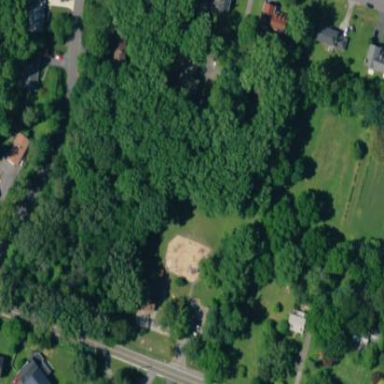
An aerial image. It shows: Neighborhood park known as "Neighborhood Park".